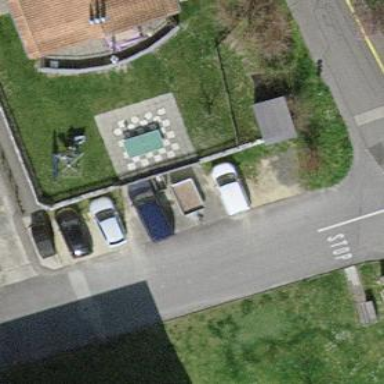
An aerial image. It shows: Street side parking area.